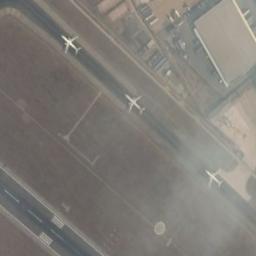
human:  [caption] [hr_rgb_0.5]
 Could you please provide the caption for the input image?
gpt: There is brown bare ground next to the runway  There are three planes on the runway and there are many buildings beside the runway .

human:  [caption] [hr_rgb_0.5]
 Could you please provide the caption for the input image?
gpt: The runway is on the bare land next to some houses and three airplanes .

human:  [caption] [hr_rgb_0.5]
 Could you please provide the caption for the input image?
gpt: The two runways go through the clearing and some planes are on one of the runways .

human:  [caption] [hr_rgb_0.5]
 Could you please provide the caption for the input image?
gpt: There are several planes on the runway .

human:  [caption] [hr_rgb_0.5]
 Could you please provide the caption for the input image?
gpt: There are brown bare land and some buildings beside the runway with three white planes .